Chest X-ray:
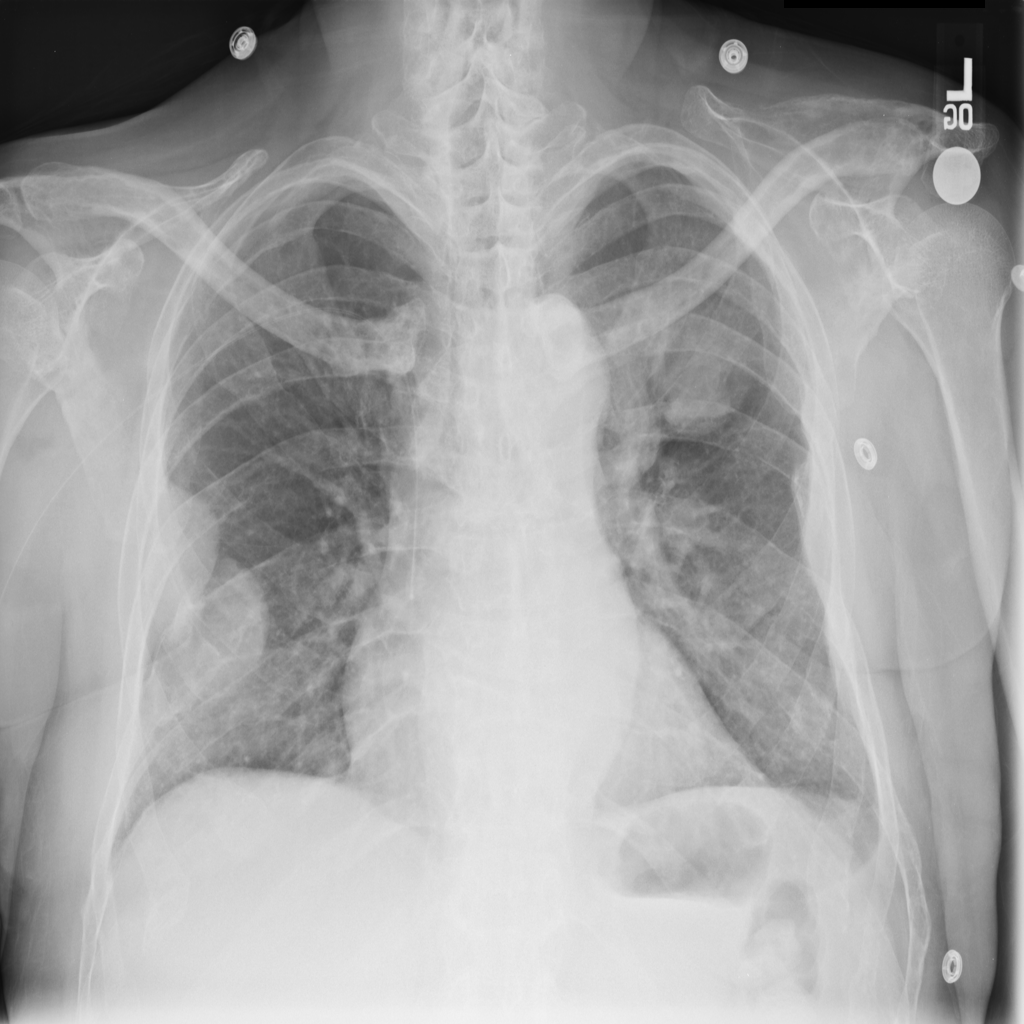
Findings: Effusion, Consolidation
No abnormal finding: no